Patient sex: M
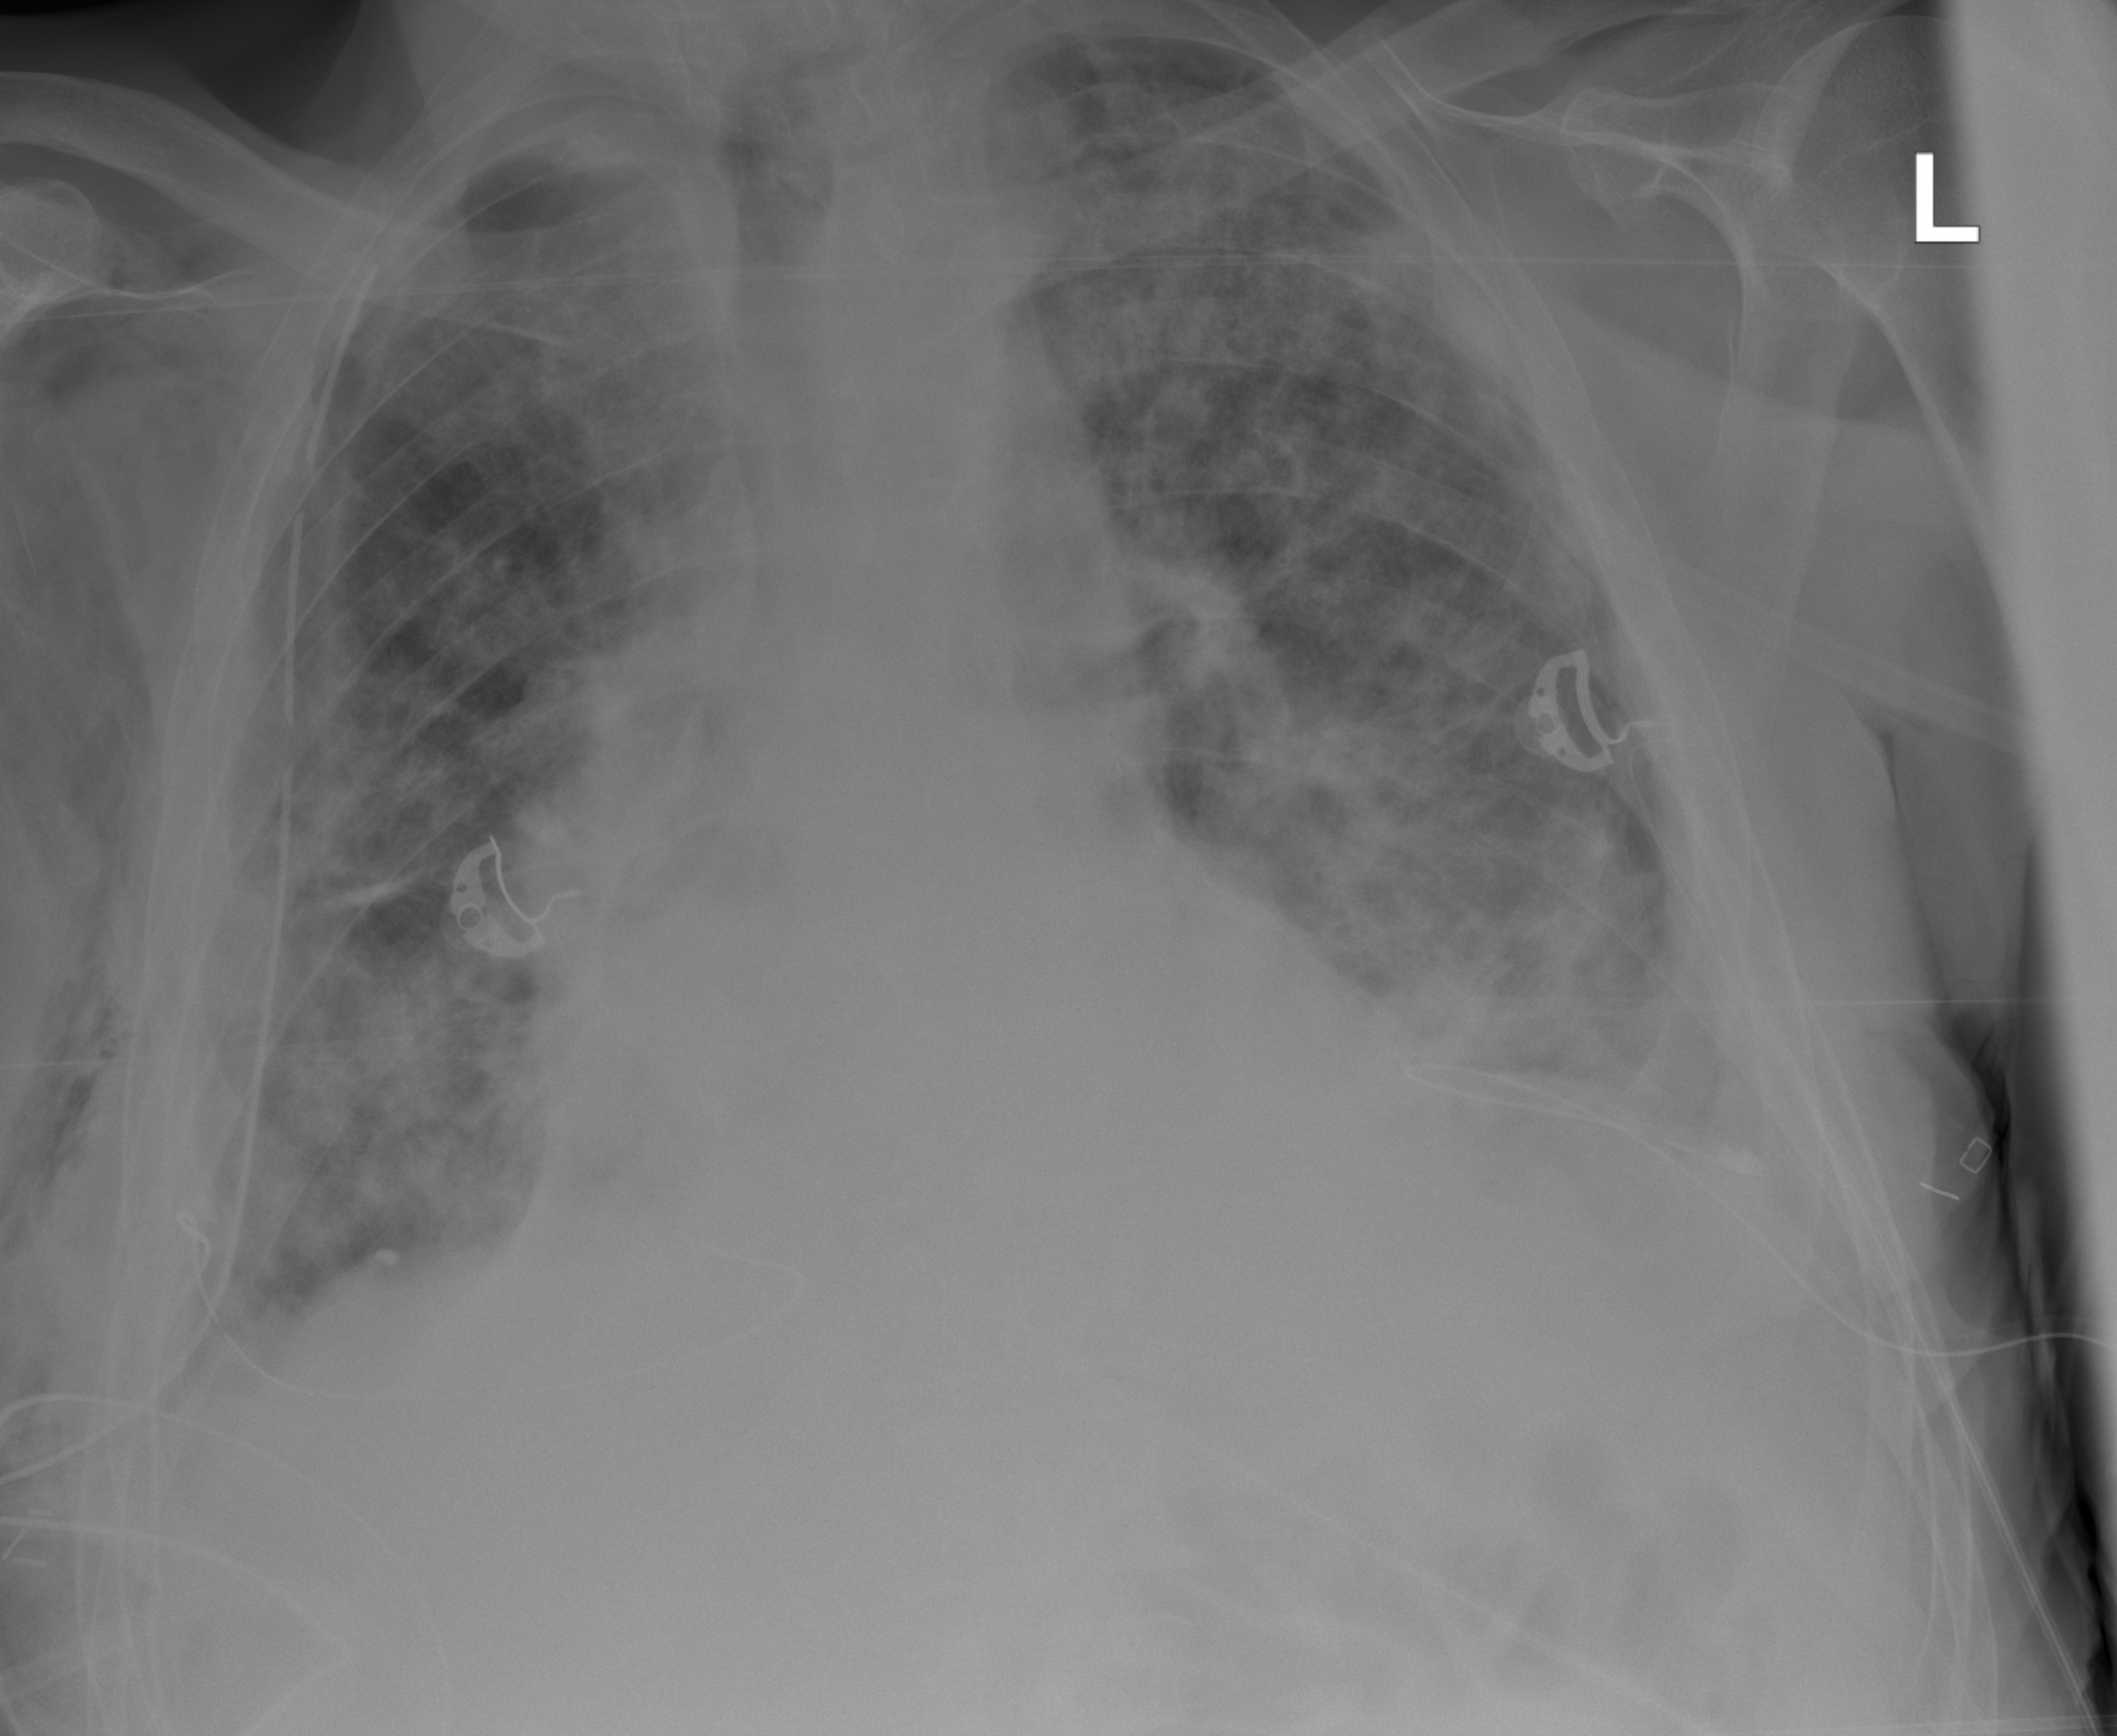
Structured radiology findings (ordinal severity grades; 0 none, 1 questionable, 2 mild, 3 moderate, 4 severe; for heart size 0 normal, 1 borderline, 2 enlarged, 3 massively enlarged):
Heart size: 0
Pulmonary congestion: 0
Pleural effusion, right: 2
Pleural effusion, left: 1
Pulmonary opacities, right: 2
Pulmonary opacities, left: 3
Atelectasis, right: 2
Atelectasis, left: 1